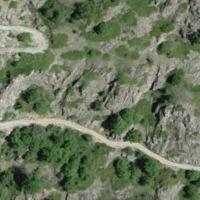
EUNIS habitat code: 45
Species observed at this site:
Lysandra coridon